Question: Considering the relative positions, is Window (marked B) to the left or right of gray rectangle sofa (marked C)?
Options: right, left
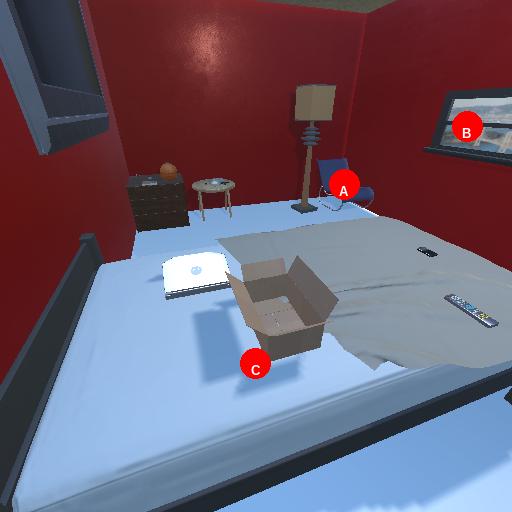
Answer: right